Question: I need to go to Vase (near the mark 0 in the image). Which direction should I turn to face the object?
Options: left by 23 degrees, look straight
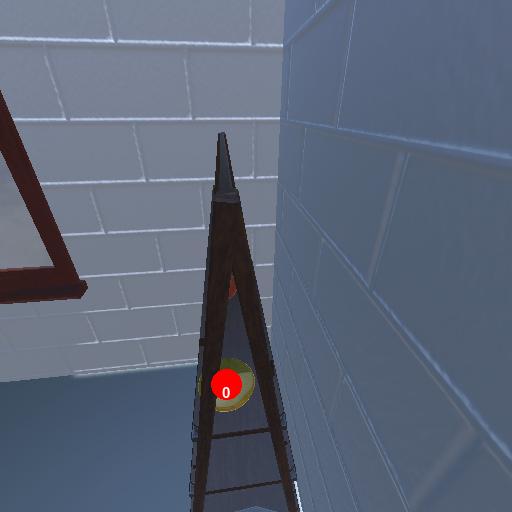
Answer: left by 23 degrees